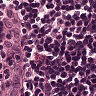
Metastatic tissue present: no